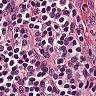
Metastatic tissue present: no